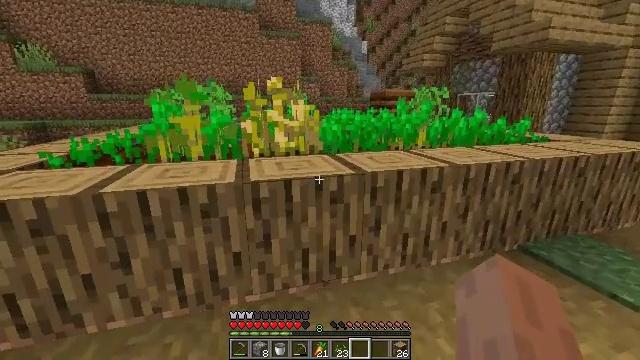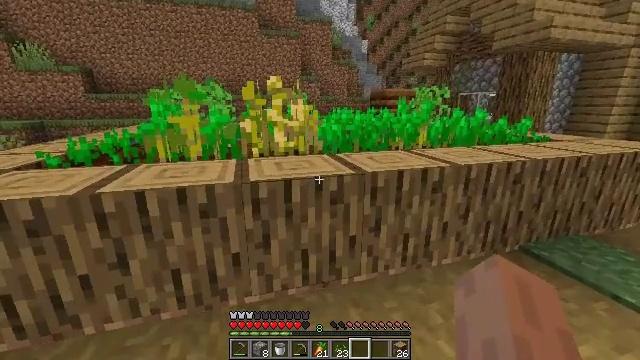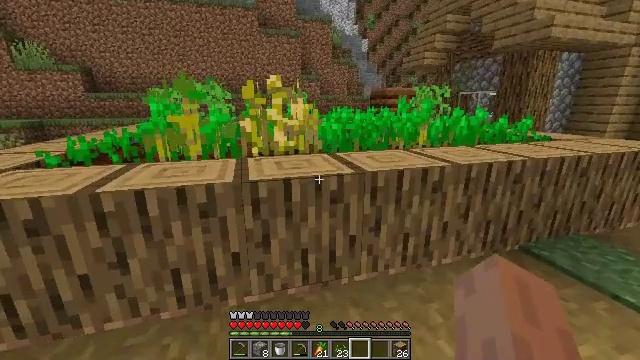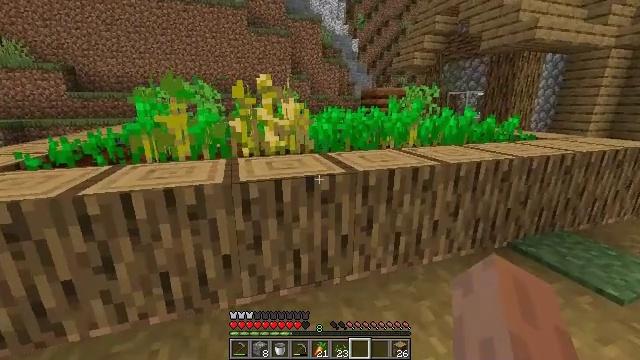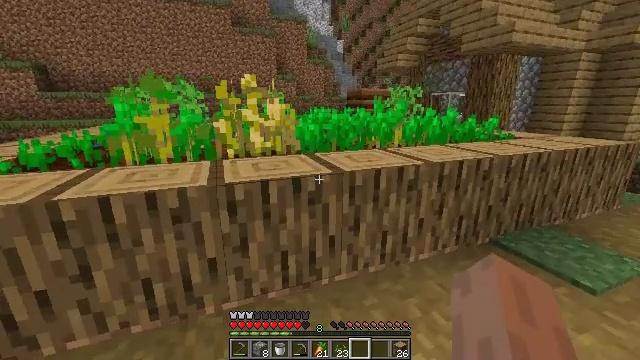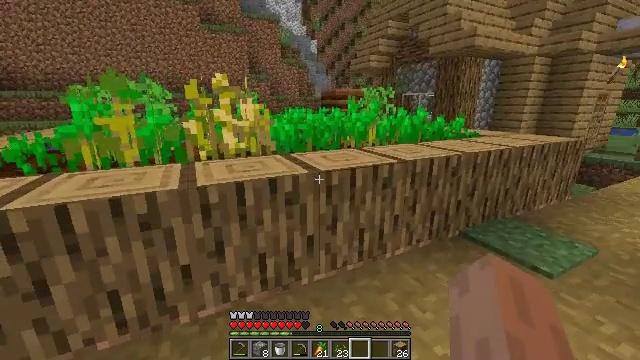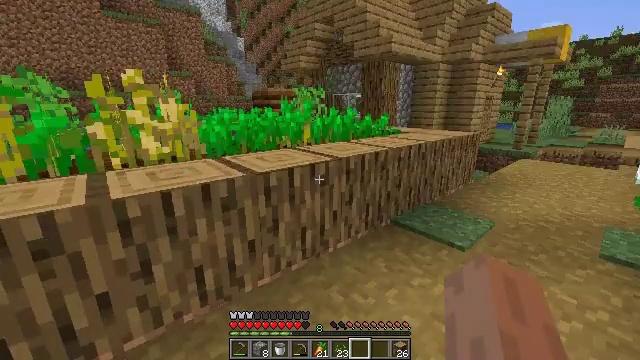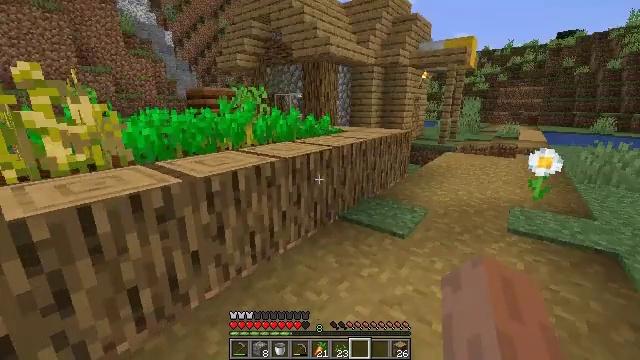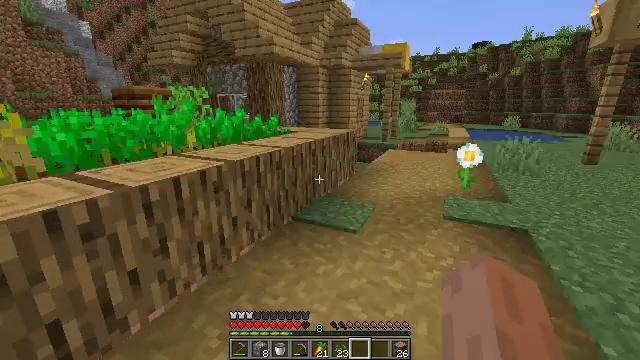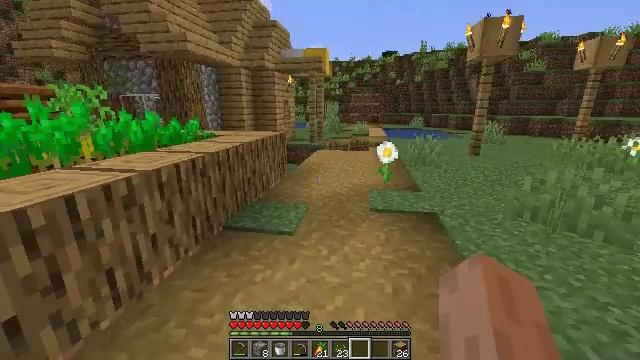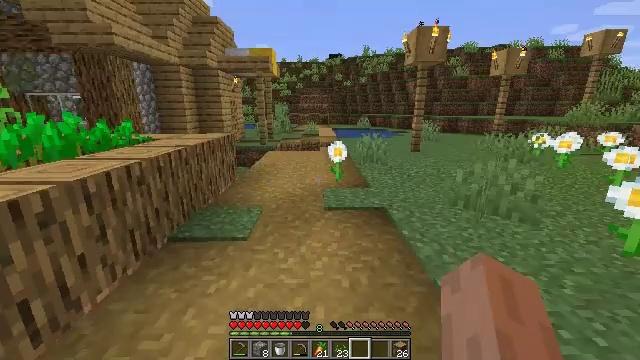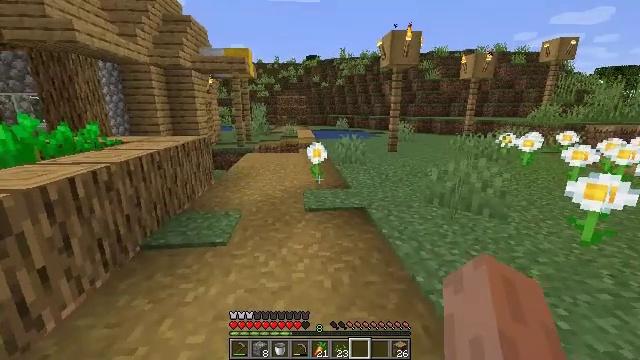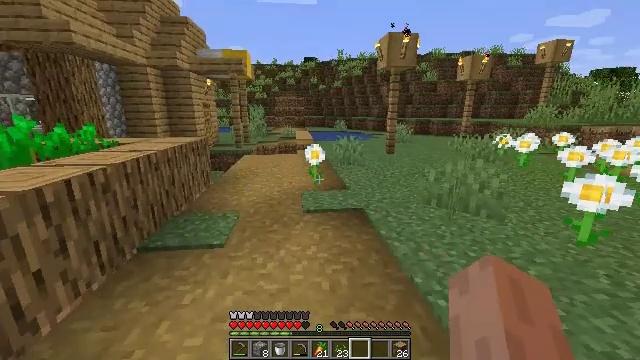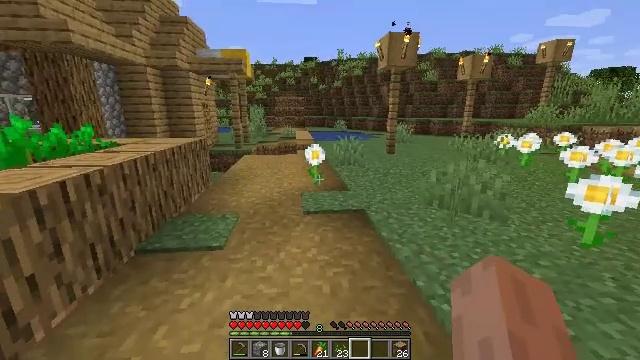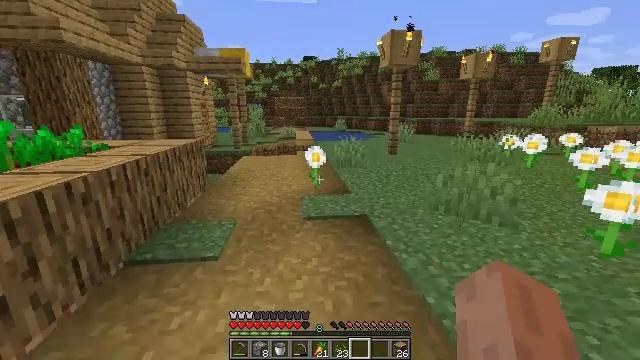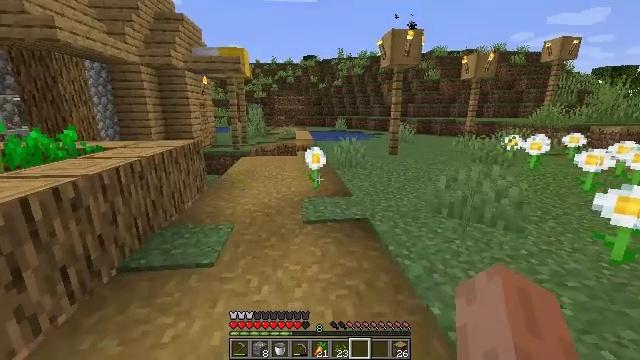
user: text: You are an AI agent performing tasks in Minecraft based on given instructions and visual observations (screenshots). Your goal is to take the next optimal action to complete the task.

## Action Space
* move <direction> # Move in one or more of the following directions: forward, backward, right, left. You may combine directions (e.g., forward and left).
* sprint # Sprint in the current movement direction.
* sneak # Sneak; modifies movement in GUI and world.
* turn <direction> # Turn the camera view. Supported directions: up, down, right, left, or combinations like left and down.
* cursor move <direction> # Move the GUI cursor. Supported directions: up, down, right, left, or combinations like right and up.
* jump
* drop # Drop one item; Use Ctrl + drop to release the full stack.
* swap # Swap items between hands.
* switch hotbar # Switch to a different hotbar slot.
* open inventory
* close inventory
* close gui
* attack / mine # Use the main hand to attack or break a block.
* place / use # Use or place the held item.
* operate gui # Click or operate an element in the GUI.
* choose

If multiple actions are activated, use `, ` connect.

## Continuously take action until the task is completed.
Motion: motion action
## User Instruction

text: Break the bookshelf for books.
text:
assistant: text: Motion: no_op
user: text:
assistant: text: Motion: no_op
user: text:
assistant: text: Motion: turn right
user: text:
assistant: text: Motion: turn right
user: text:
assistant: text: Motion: turn right
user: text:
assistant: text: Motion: turn right
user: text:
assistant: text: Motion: turn right
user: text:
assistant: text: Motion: turn right
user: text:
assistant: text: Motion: turn right
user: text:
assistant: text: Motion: turn right
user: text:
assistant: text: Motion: turn right
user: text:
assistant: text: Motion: no_op
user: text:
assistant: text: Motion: move forward
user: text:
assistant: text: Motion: move forward
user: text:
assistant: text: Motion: move forward
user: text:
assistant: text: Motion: move forward
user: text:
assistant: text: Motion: move forward
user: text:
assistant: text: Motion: move forward
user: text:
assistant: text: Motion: move forward
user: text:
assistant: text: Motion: move forward
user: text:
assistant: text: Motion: move forward
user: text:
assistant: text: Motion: move forward
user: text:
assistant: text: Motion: move forward
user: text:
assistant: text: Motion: move forward
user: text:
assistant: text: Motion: move forward
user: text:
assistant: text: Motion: move forward
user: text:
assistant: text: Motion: move forward
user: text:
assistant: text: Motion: move forward
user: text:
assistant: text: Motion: move forward, turn left
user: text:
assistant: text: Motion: move forward, turn left